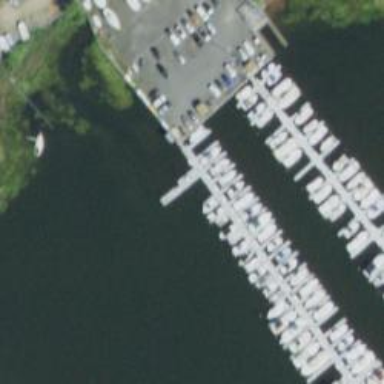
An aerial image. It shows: Pier with mooring facilities.